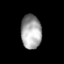
Tissue: prostate
Cell type: T cells
Senescence score: 0.2418
Nuclear area (px): 682
Mean DAPI intensity: 164.191